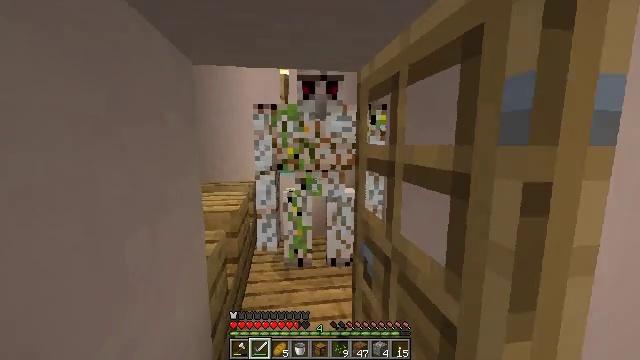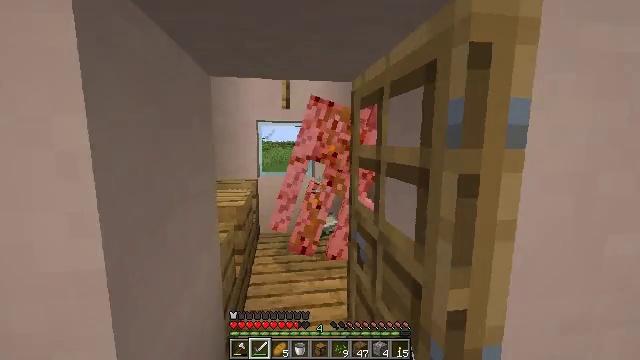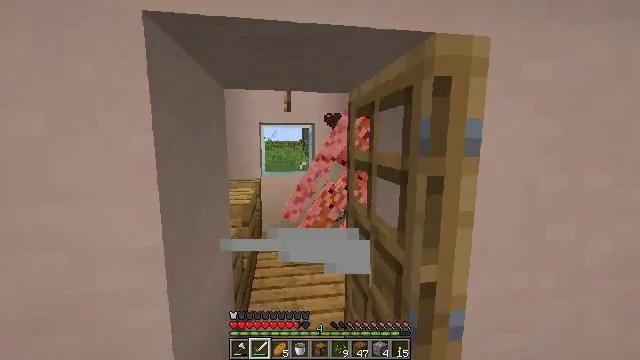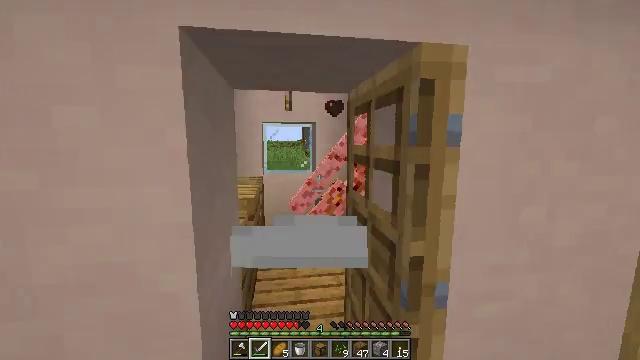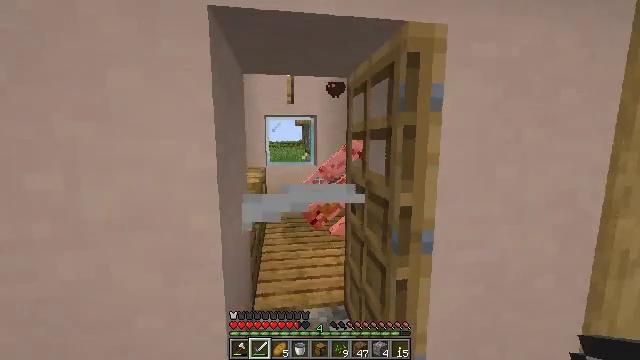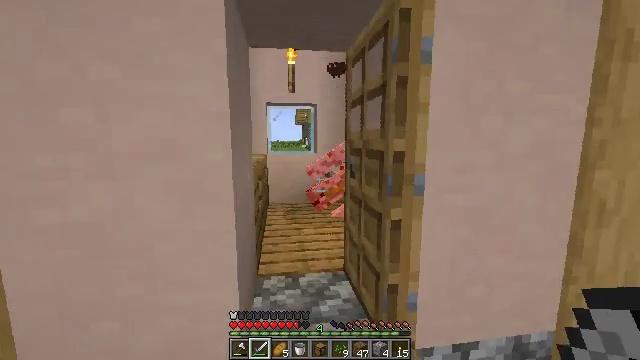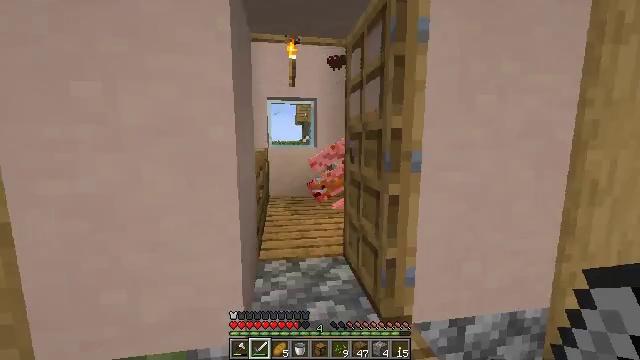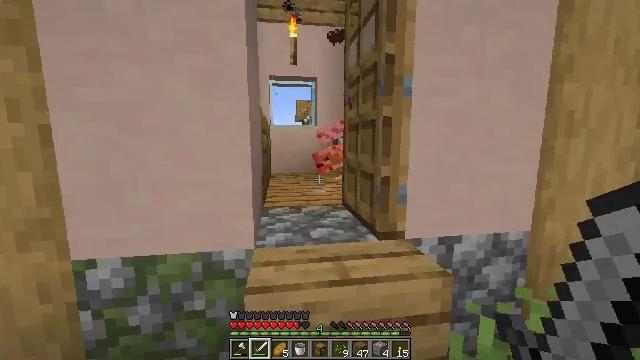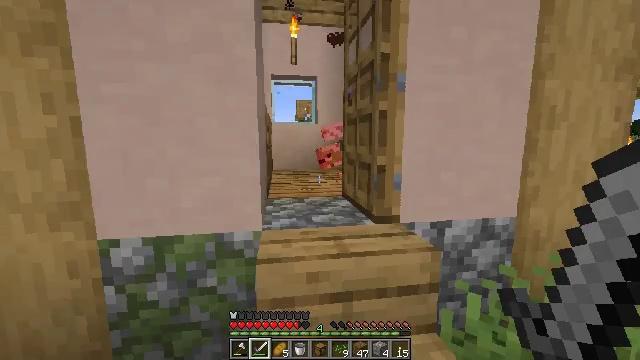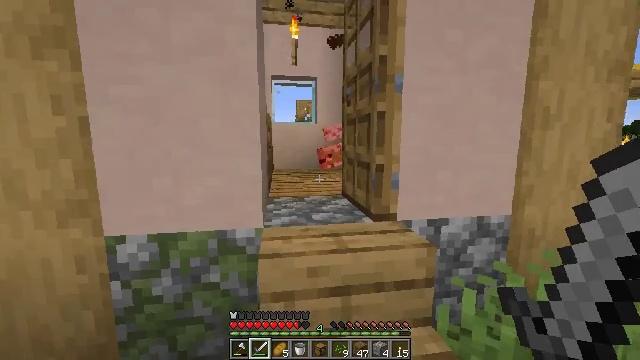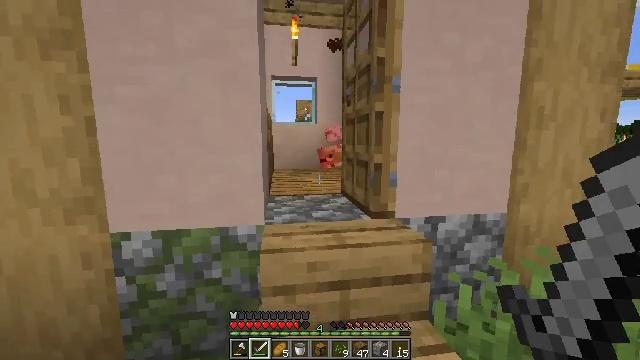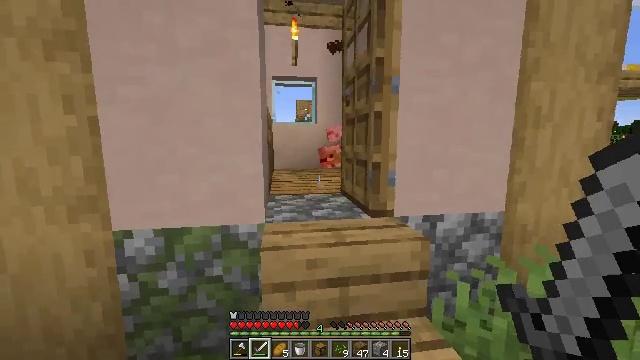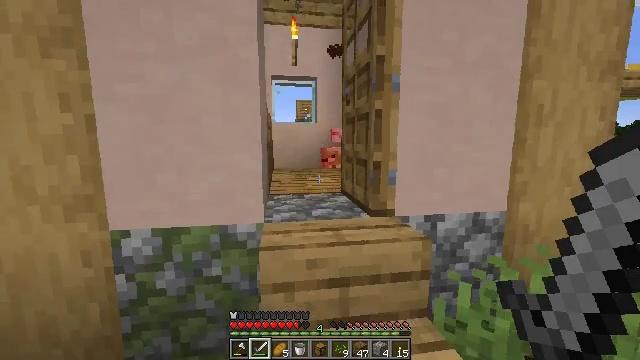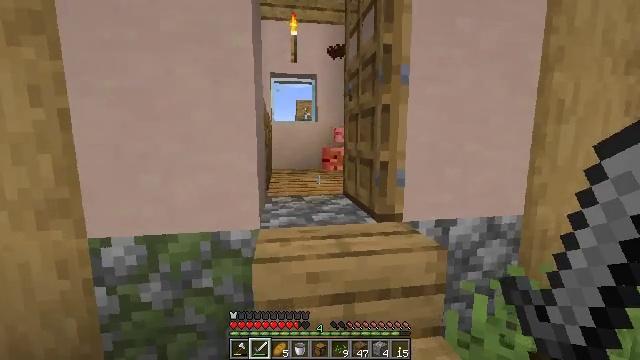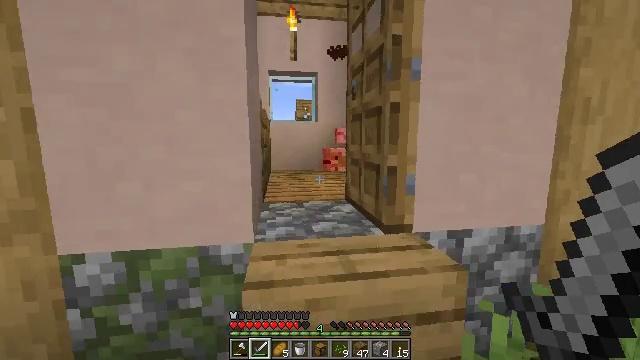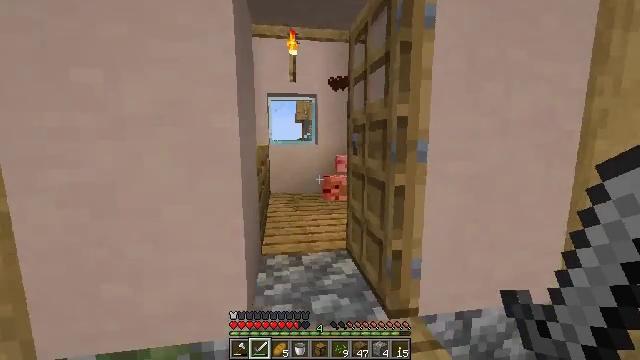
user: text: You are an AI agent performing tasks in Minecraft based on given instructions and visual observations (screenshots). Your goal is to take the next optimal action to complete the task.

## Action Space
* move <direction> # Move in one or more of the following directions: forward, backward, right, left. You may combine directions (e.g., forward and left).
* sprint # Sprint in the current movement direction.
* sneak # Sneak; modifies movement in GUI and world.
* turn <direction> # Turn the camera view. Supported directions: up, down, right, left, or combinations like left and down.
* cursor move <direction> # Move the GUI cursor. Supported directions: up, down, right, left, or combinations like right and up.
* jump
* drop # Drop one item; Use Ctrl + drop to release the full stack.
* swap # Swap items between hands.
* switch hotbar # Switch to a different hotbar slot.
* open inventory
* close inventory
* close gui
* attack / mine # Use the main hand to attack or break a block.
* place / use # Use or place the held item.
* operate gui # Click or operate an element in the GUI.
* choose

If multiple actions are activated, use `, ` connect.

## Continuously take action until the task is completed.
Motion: motion action
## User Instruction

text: Remove an iron sword from the inventory.
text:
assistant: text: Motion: move back
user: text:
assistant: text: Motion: move back
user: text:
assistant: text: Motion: move back
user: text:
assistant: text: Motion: move back
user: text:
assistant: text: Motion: move back
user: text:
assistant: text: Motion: move back
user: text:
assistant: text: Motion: move back
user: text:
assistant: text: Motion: no_op
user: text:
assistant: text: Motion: no_op
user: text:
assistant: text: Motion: no_op
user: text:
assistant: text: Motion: no_op
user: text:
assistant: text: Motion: move forward
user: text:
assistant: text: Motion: move forward
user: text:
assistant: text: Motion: move forward
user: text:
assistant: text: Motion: move forward
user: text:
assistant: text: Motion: move forward
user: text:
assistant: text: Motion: move forward
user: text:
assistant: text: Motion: move forward
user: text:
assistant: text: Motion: move forward
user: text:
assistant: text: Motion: move forward
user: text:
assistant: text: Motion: move forward, turn down
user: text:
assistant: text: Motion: move forward, turn down
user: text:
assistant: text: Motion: move forward, turn right and down
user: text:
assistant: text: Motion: move forward, turn right and down
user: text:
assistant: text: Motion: move forward and move left, turn right and down
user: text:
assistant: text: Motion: move forward and move left, turn down
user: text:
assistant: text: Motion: move forward and move left, turn up
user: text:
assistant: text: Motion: move forward and move left
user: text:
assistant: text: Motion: move forward
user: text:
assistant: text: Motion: move forward, turn right and down